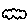
Label: cloud